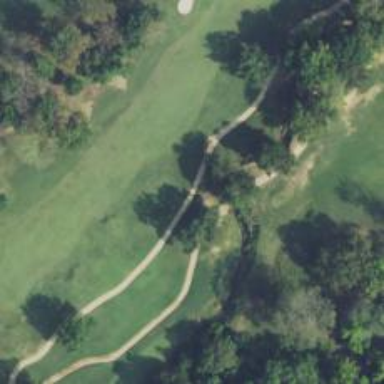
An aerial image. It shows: Path bridge crossing golf cartpath.